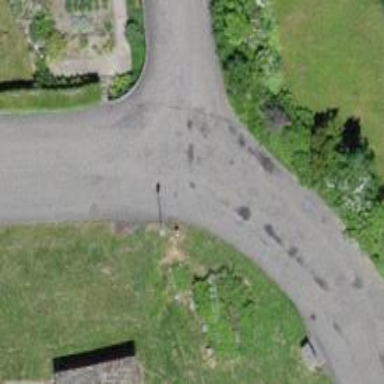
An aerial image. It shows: Smooth asphalt road in residential area.